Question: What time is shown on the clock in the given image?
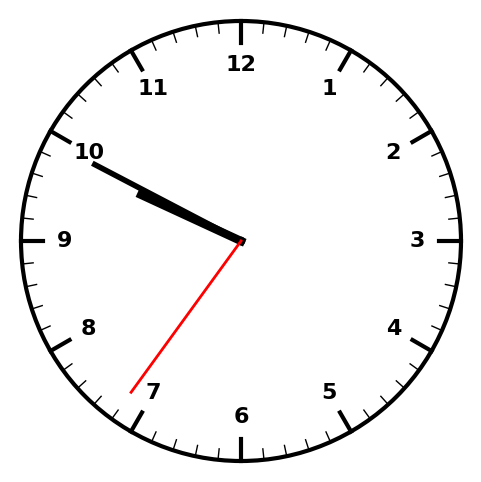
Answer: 09:49:36